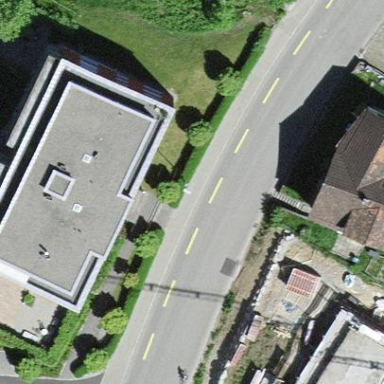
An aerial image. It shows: View of apartment building.